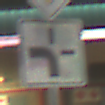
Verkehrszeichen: VerlaufVorfahrtsstrasse1
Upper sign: Vorfahrtsstrasse
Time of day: MorningAfternoon
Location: Roofed (Special)
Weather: NotSpecified
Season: NotSpecified
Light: Artificial